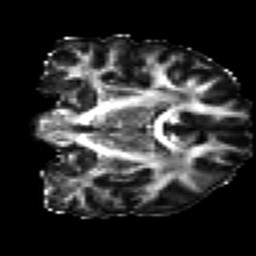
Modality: FA
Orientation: coronal
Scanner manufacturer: siemens
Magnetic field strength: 3 T
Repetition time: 7.8 s
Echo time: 0.09 s